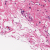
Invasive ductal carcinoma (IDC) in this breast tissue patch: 0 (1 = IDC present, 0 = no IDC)